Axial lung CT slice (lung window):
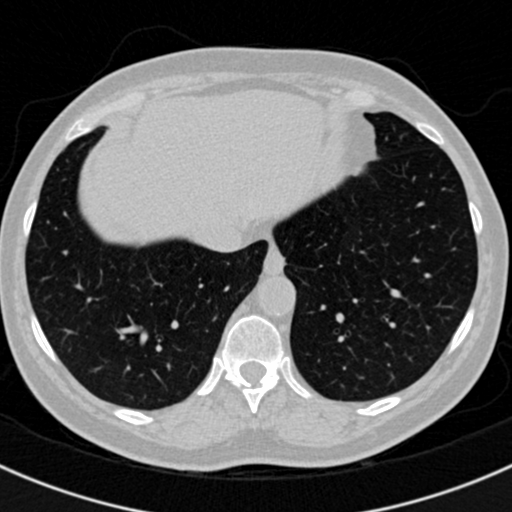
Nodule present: no